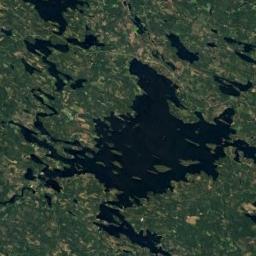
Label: lake